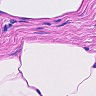
Metastatic tissue present: no